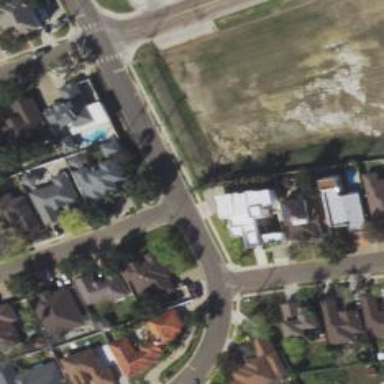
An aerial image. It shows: Residential road lined with residential properties on both sides.